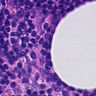
Metastatic tissue present: no